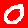
Digit: 0